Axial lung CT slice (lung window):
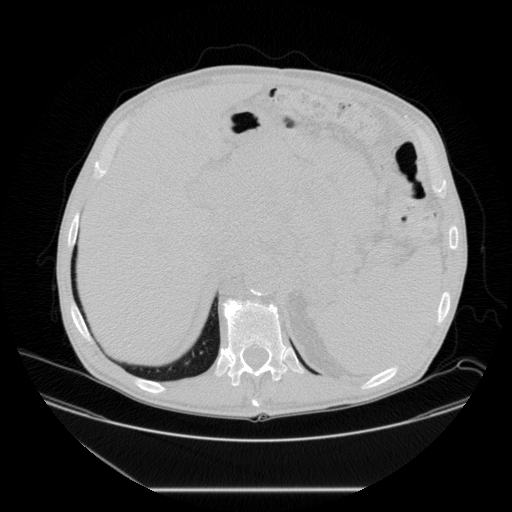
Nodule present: no